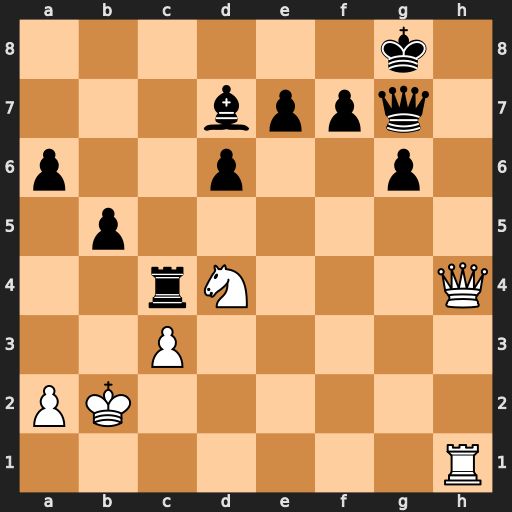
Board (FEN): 6k1/3bppq1/p2p2p1/1p6/2rN3Q/2P5/PK6/7R
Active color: w
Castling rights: -
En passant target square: -
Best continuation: Qxe7 Rc8 Qxd7